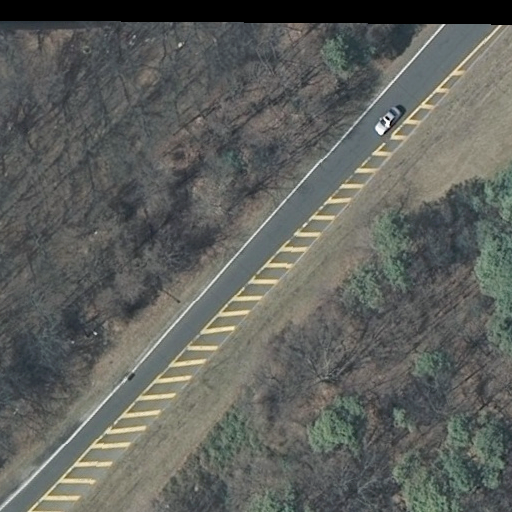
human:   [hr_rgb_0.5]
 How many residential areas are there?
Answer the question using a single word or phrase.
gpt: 1

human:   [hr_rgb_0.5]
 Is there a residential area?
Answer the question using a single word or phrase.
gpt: yes

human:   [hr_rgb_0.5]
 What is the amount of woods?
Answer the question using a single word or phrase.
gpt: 1

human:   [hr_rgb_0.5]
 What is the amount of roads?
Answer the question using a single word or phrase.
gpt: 1

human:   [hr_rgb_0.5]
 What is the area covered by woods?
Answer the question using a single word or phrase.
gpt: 10599m2

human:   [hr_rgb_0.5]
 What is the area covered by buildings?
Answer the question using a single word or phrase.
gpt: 0m2

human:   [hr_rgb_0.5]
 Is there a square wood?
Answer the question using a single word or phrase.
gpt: no

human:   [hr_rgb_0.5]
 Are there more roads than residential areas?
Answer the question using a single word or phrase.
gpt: no

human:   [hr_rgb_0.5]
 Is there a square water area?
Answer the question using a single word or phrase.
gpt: no

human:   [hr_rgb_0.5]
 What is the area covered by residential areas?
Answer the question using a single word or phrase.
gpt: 10599m2

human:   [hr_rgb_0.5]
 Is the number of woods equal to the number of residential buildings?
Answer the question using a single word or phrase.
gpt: no

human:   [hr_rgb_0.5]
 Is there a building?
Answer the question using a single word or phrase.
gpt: no

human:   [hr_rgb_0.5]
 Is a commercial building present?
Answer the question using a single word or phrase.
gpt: no

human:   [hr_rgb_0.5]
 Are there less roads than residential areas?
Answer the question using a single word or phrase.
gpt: no

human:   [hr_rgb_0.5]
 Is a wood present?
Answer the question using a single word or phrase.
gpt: yes

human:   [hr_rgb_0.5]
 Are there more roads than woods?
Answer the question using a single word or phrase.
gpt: no

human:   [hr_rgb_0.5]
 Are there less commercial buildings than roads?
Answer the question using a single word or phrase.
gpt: yes

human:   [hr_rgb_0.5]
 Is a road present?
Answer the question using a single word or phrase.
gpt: yes

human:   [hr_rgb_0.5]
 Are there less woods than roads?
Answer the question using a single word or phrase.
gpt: no

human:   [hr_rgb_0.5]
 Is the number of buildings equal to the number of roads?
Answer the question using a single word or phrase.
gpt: no

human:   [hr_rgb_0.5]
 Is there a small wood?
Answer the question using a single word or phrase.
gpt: no

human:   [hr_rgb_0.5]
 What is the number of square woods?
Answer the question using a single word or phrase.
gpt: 0

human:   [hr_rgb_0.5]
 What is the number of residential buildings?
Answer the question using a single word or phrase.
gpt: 0

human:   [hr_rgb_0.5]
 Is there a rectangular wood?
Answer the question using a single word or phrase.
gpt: yes

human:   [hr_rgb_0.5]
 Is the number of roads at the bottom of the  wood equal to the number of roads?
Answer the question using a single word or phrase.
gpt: no

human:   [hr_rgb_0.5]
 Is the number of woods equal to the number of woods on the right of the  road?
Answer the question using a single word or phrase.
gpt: yes

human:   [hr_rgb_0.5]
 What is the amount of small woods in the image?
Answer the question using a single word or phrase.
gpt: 0

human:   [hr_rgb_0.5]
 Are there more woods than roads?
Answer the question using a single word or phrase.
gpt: no

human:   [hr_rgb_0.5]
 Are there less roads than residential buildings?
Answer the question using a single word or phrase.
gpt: no

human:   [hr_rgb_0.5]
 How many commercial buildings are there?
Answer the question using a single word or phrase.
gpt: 0

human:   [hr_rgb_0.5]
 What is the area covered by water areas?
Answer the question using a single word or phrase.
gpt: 0m2

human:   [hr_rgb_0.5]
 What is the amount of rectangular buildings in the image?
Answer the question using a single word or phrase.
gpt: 0

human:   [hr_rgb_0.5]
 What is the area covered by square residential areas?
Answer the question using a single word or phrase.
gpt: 0m2

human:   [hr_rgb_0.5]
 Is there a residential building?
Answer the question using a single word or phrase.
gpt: no

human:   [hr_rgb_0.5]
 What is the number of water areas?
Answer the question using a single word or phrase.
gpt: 0

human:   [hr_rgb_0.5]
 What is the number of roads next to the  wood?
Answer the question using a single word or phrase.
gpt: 1

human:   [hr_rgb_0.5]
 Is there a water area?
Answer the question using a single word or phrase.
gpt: no

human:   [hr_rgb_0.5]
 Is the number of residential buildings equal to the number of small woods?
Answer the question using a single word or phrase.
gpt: yes

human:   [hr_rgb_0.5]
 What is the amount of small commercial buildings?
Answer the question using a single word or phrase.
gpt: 0

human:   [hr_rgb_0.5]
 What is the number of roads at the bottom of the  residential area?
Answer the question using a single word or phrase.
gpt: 0

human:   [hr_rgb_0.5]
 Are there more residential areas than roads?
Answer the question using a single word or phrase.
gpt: no

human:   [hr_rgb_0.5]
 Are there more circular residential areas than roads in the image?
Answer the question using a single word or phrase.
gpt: no

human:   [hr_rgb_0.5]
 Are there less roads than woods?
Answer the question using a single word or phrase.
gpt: no

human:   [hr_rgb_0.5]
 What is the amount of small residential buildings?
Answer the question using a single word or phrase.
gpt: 0

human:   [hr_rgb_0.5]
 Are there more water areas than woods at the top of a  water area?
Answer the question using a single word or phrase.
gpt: no

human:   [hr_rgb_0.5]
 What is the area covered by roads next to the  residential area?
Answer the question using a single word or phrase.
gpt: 0m2

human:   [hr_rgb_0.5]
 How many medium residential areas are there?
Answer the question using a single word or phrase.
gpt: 0

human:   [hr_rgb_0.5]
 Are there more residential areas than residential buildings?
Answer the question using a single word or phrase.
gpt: yes

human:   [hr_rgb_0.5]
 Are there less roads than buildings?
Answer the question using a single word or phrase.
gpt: no

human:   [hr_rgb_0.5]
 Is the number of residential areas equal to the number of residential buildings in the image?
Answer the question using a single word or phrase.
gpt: no

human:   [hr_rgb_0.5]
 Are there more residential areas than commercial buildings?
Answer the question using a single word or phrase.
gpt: yes

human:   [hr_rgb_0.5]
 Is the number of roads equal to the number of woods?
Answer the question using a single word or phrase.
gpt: yes

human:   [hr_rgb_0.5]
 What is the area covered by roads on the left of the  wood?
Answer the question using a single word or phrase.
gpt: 0m2

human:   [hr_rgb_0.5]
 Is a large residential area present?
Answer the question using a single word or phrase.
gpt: yes

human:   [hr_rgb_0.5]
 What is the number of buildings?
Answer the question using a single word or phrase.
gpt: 0

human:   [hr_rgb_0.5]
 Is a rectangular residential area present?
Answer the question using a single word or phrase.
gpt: yes

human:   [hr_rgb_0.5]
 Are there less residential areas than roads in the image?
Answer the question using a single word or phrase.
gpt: no

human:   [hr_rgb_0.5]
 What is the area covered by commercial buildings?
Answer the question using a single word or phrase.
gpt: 0m2

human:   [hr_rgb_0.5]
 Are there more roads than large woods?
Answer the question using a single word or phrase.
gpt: no

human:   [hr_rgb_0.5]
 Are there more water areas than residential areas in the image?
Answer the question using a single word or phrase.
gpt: no

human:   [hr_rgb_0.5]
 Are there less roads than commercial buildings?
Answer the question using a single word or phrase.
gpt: no

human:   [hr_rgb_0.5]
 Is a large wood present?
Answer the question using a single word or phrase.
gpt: yes

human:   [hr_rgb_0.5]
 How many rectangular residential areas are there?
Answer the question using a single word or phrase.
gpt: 1

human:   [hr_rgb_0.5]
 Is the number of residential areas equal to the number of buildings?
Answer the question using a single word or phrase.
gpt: no